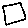
Label: square